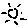
Label: sun